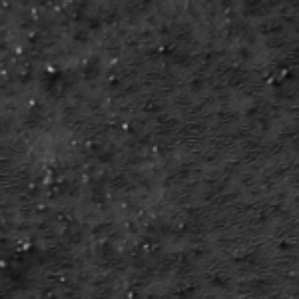
Label: frost